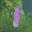
Label: 1